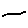
Label: line